Question: I've been trying to pull out a combined query of three tables to get some information, but I cannot seem to get it down.
The Query I am looking for would be similar too this
'''
SELECT DISTINCT e.Name AS Actor
FROM Movie AS m
INNER JOIN MovieEmployees AS me
ON m.ID = me.movieID
INNER JOIN Employees AS e
ON me.employeeID = e.ID
'''
My silly coding attempt so far looks like this and it throws errors about conversion types, so I think I am using the wrong variable names.
error:
> Cannot implicitly convert type
''System.Linq.IQueryable<AnonymousType#1>'' to
''System.Linq.IQueryable<WebApplication2.Entities.Movie>''. An explicit
conversion exists (are you missing a
cast?) C:\Users\andersona\Documents\Visual Studio
2013\Projects\WebApplication2\WebApplication2\Controllers\MoviesController.cs 32 17 WebApplication2
'''
IQueryable<Movie> movQuery2 =
from m in db.Movies
join me in db.MovieEmployees on m.ID equals me.movieID
join e in db.Employees on me.employeeID equals e.ID
select new {Name = e.Name };
'''
My Context looks like
'''
public virtual DbSet<Employee> Employees { get; set; }
public virtual DbSet<Location> Locations { get; set; }
public virtual DbSet<Movie> Movies { get; set; }
public virtual DbSet<MovieEmployee> MovieEmployees { get; set; }
public virtual DbSet<Role> Roles { get; set; }
public virtual DbSet<Show> Shows { get; set; }
public virtual DbSet<sysdiagram> sysdiagrams { get; set; }
'''
And the relationship looks like this

All I am trying to do is return a query with all three of those tables' data so that I can extract certain items for Views.
i.e. 'return View(queryresults);'
Any help would be greatly appreciated, and if you could briefly explain why your way works or mine doesn't I would be quite thankful as I want to be able to replicate this method for other tables and Views.
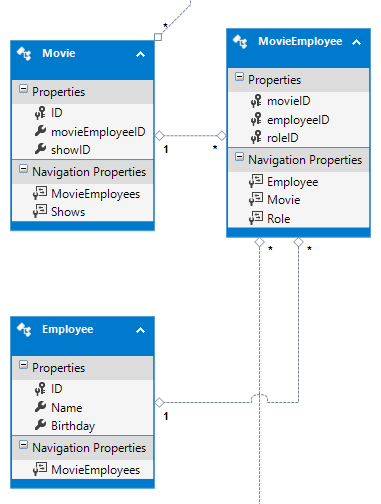
Answer: So either you want a collection of movies or a collection of names. If you want a collection of Movies:
'''
IQueryable<Movie> movQuery2 =
from m in db.Movies
join me in db.MovieEmployees on m.ID equals me.movieID
join e in db.Employees on me.employeeID equals e.ID
select m;
'''
or possible just
'''
IQueryable<Movie> movQuery2 =
from m in db.Movies
select m;
'''
if you want a collection of employee names you could do:
'''
IQueryable<string> query =
from m in db.Movies
join me in db.MovieEmployees on m.ID equals me.movieID
join e in db.Employees on me.employeeID equals e.ID
select e.Name;
'''
or possible just
'''
IQueryable<string> query =
from me in db.MovieEmployees
join e in db.Employees on me.employeeID equals e.ID
select e.Name;
'''
To select multiple items you can create an anonymous type:
'''
var query =
from m in db.Movies
join me in db.MovieEmployees on m.ID equals me.movieID
join e in db.Employees on me.employeeID equals e.ID
select new {e.Name, m.ID};
'''